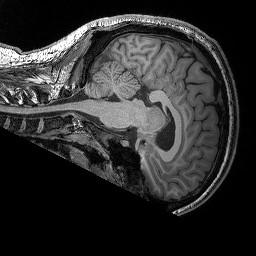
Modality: T1w
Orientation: sagittal
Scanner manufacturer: siemens
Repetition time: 2.25 s
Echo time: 0.00418 s